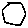
Label: hexagon